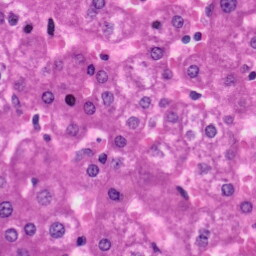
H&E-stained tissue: Liver